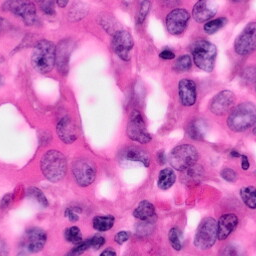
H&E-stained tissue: Pancreatic